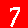
Digit: 7